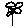
Label: flower